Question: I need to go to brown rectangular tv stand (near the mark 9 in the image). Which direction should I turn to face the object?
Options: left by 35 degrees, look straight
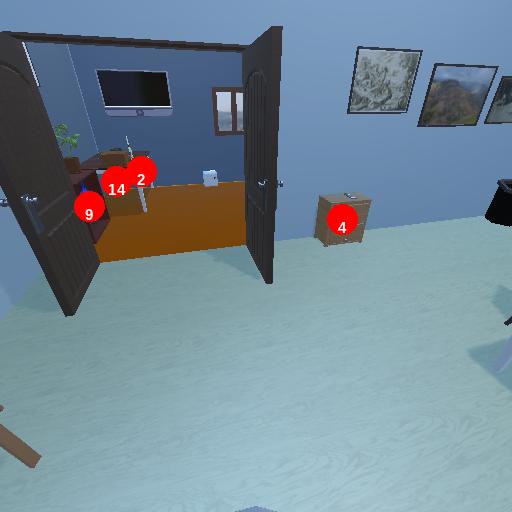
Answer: left by 35 degrees